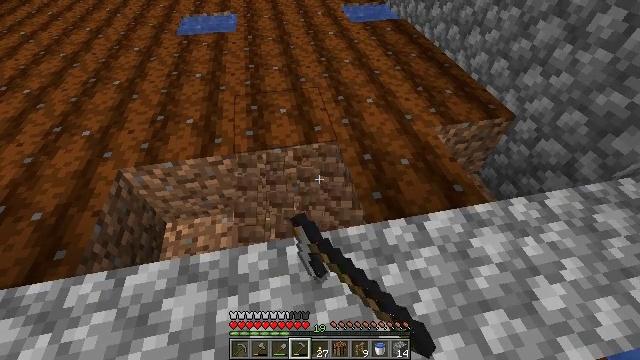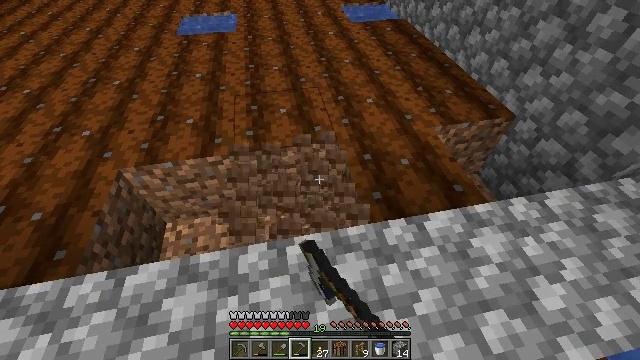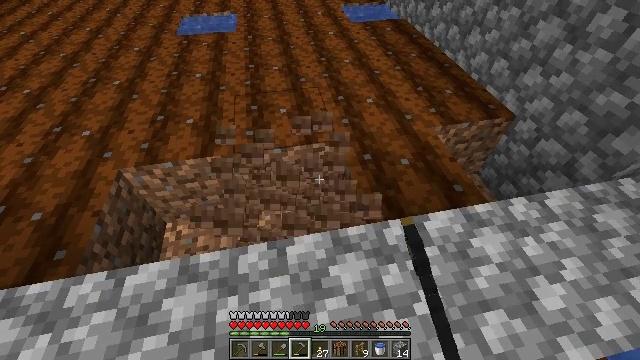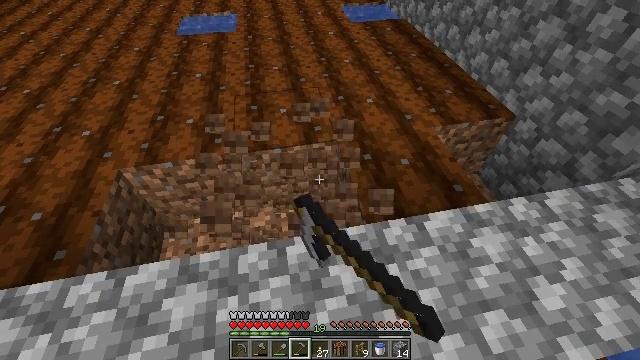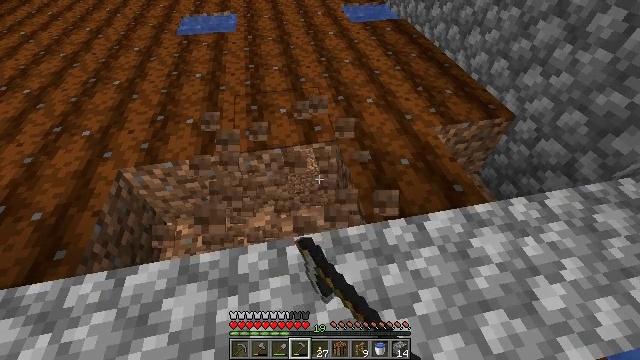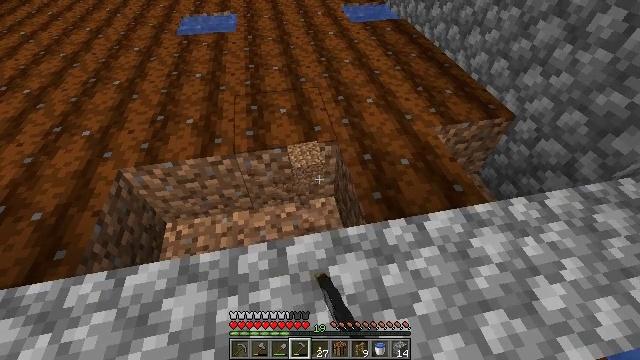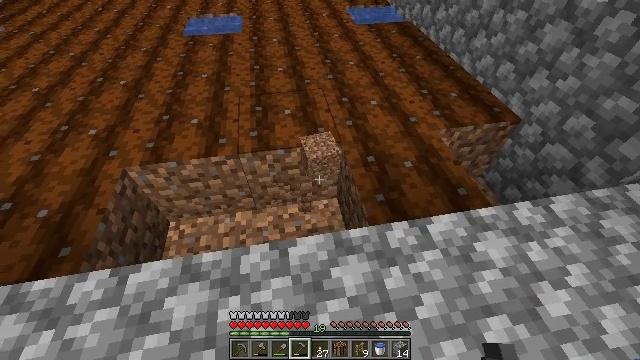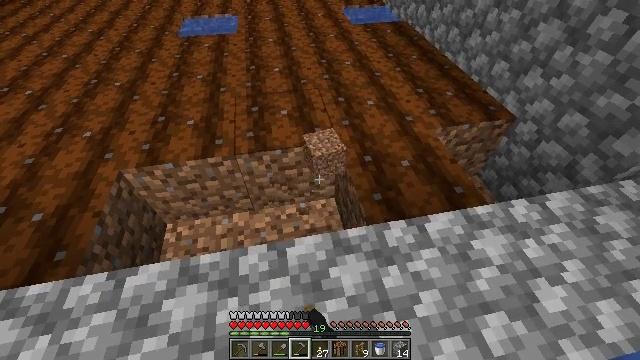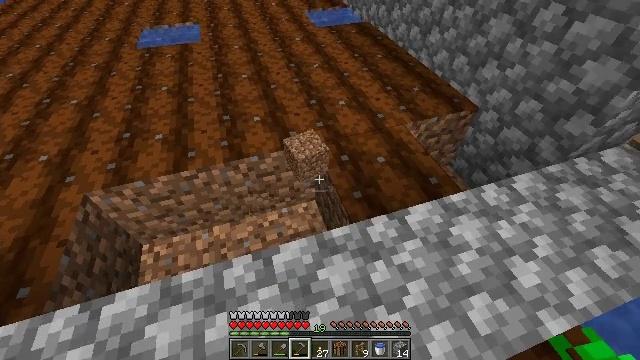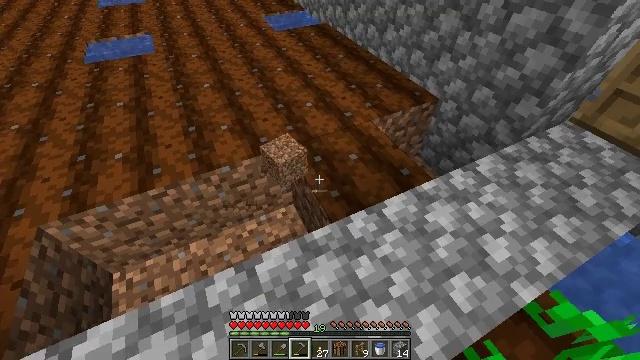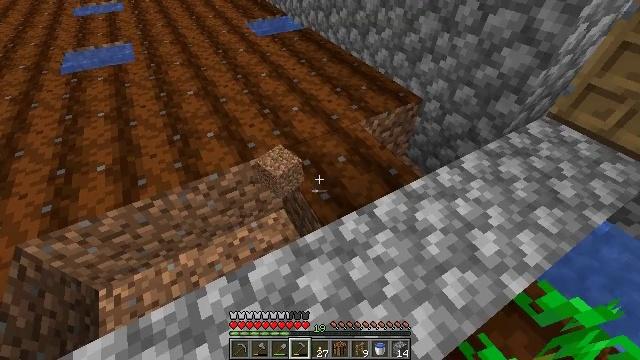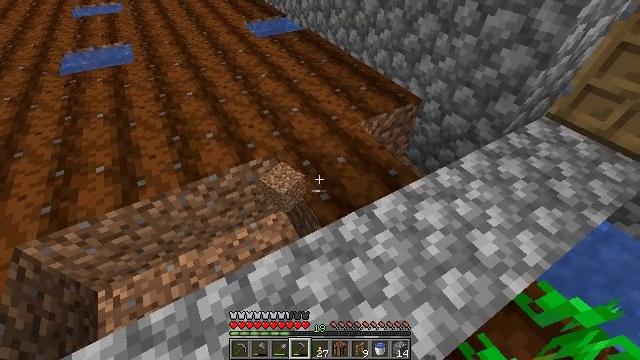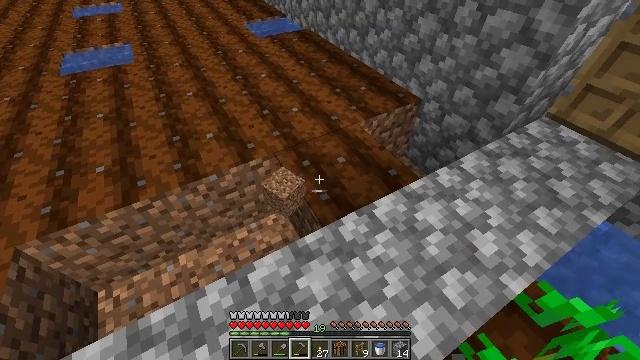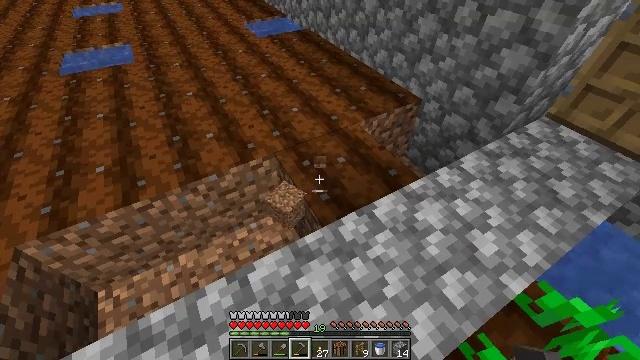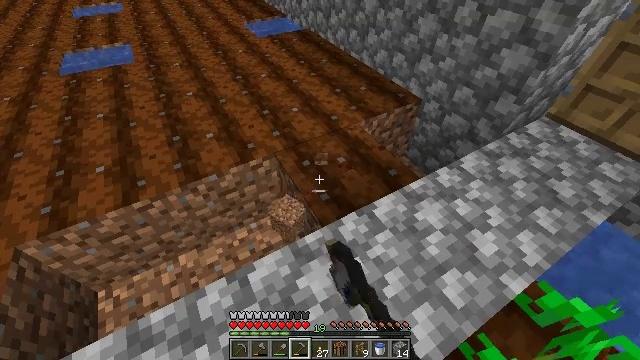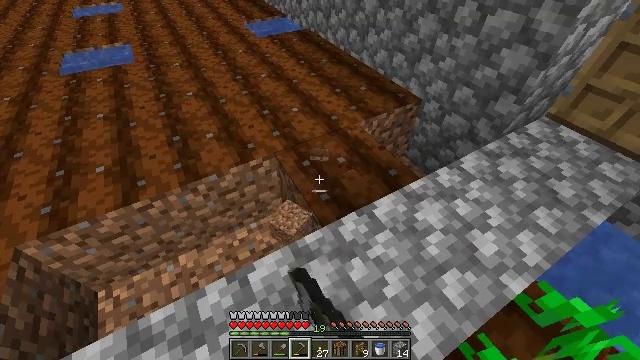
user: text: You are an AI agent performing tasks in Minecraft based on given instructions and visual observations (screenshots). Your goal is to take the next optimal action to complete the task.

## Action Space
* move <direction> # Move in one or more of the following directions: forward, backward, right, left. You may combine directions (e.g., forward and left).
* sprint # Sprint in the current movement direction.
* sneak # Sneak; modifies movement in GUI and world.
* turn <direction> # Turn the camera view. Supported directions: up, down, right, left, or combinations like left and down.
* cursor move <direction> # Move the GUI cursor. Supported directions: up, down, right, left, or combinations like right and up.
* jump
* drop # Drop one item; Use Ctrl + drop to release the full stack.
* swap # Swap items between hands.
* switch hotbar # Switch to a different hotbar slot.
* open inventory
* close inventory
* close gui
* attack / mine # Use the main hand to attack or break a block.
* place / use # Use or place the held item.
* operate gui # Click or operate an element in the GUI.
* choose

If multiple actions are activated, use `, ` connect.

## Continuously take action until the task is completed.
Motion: motion action
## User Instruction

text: Dig up the farmland.
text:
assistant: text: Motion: attack / mine
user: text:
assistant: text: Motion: attack / mine
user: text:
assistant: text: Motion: attack / mine
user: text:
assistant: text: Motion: attack / mine
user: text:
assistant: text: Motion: attack / mine
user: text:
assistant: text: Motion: turn left, attack / mine
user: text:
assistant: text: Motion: no_op
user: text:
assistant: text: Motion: turn right
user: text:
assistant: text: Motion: turn right
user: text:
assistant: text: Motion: turn right
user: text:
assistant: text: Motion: no_op
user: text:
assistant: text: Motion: no_op
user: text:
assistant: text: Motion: attack / mine
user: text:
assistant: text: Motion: attack / mine
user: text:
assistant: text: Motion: attack / mine
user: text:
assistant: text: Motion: attack / mine
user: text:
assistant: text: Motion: attack / mine
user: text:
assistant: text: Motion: attack / mine
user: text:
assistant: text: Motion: attack / mine
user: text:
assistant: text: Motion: attack / mine
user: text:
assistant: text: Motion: attack / mine
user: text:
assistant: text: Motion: attack / mine
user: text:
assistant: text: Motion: attack / mine
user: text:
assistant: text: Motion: attack / mine
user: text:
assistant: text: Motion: attack / mine
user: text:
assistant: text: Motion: turn right, attack / mine
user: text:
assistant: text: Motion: attack / mine
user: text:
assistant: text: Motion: attack / mine
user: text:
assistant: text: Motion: attack / mine
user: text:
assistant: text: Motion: attack / mine